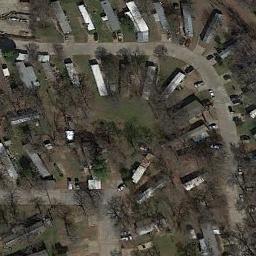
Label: mobile_home_park